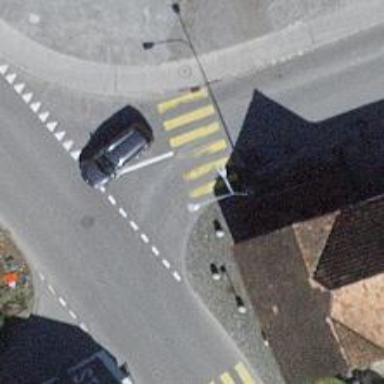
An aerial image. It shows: Kerb barrier.